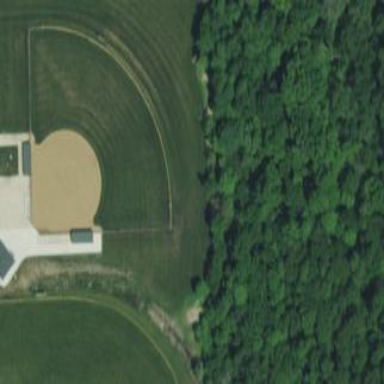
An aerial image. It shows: Baseball pitch for leisure and sports activities.